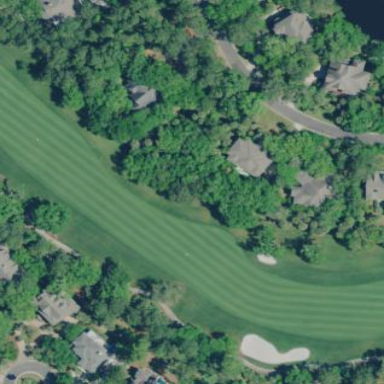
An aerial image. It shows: Well-maintained grass fairway on golf course.